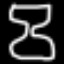
Label: hourglass